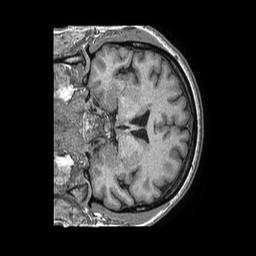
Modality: T1w
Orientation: coronal
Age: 46
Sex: female
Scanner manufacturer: philips
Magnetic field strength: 1.5 T
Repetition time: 0.007536 s
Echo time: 0.003429 s